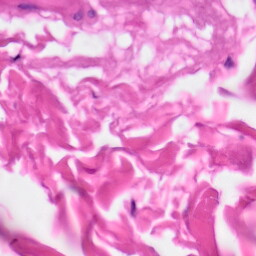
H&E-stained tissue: Skin